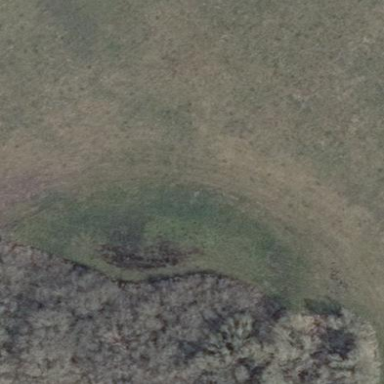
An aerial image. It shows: Beautiful wet meadow natural wetland.